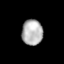
Tissue: lung
Cell type: Epithelial cells
Senescence score: 0.2221
Nuclear area (px): 523
Mean DAPI intensity: 179.103